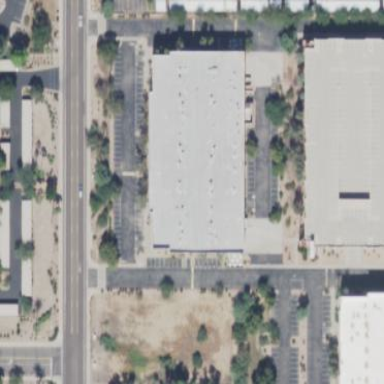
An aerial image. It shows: Commercial building.